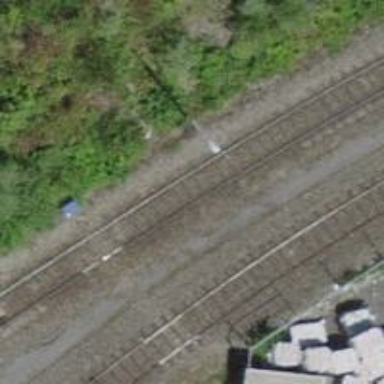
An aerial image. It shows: Single railway spur track.